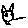
Label: cat